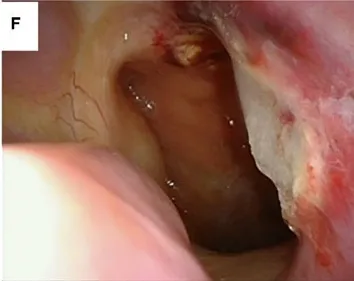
Tumor appearance on nasopharyngeal endoscopy and magnetic resonance imaging (MRI). Postoperative. Endoscopic findings of the nasopharyngeal tumor viewed from the right nasal cavity in our hospital. The tumor was endoscopically resected with a 5-mm safety margin (F).
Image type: endoscopy (gi_endoscopy)